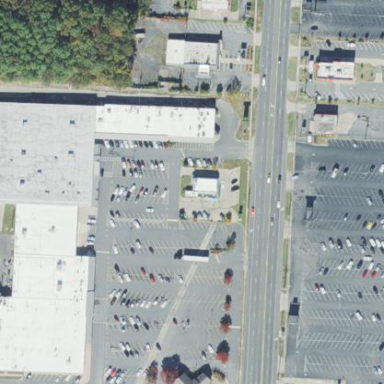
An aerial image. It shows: Retail area.